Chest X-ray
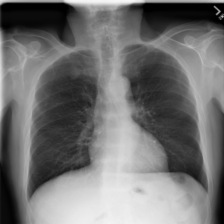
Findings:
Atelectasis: negative
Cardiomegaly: negative
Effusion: negative
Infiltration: negative
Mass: negative
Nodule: negative
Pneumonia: negative
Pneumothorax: negative
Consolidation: negative
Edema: negative
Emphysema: negative
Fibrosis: negative
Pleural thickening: negative
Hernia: negative